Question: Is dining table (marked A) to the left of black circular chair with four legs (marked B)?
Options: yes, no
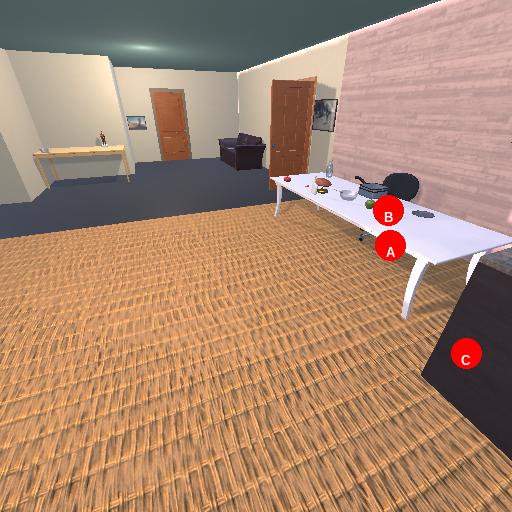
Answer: yes